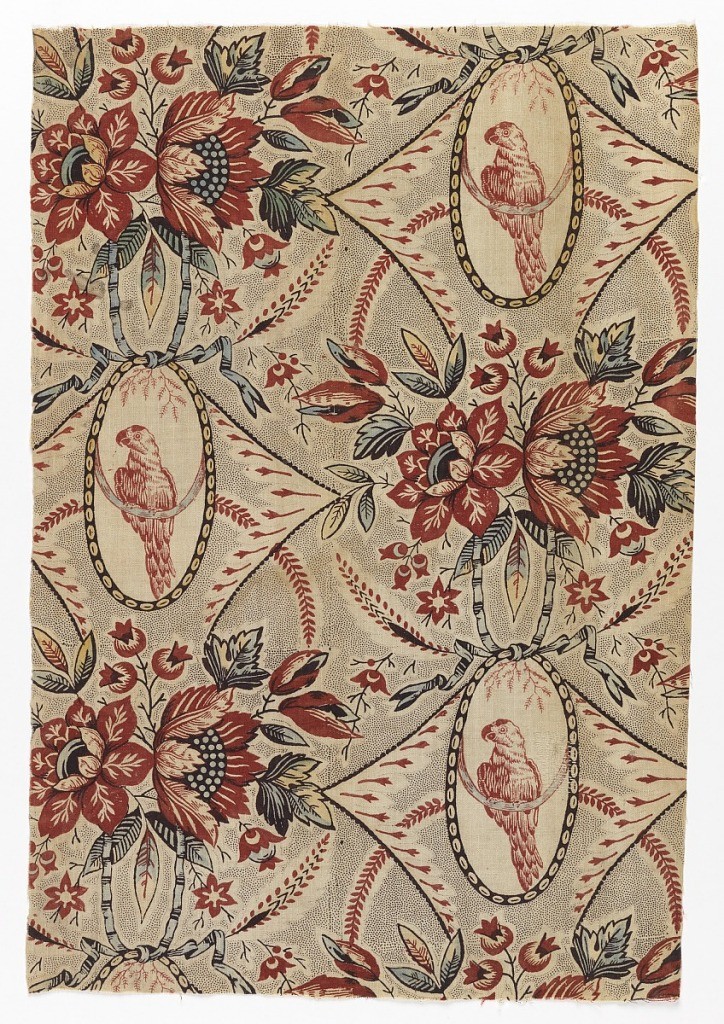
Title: Fragment
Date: ca. 1775
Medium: linen warp, cotton weft Technique: block printed on plain weave (red and black block printed, yellow and blue too faded to determine method of application)
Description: Bunch of flowers enclosed by a thin wreath and a ribbon tied to an oval frame showing a parrot on a perch. Picotage background.